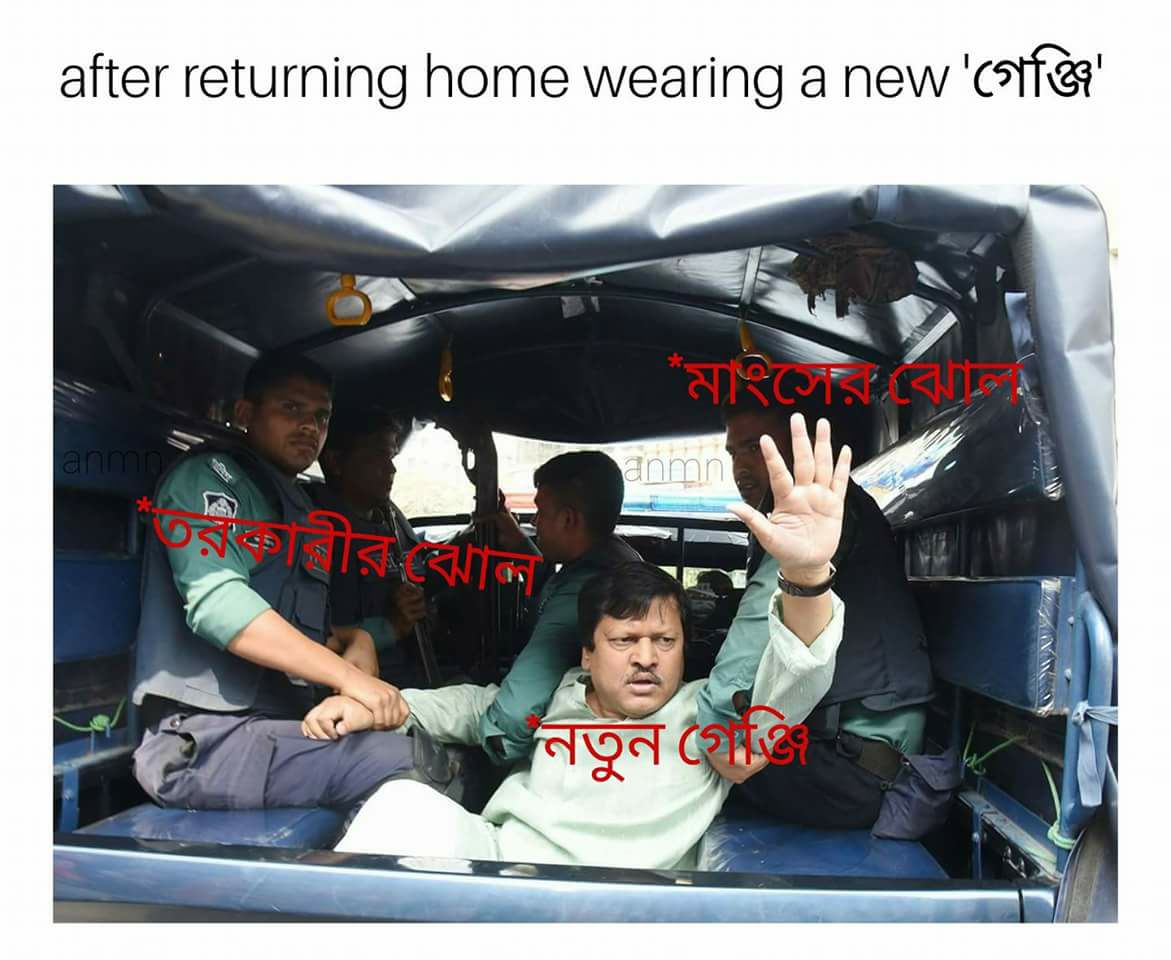
Caption: after returning home wearing a new 'গেঞ্জি'      *তরকারীর ঝোল    *মাংসের ঝোল       নতুন গেঞ্জি
Label: non-hate